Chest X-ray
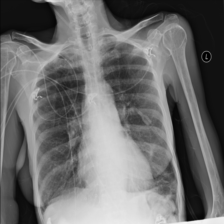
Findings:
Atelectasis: positive
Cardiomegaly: negative
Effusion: negative
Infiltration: positive
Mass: negative
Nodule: negative
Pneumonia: negative
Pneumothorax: negative
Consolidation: negative
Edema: negative
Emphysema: negative
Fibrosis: negative
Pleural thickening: negative
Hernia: negative